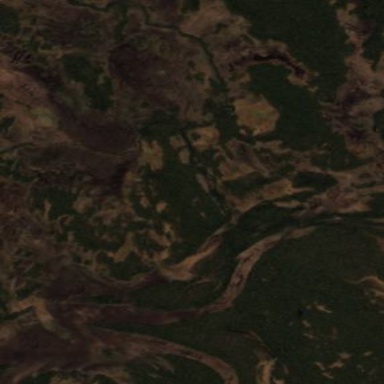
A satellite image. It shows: Bog wetland.